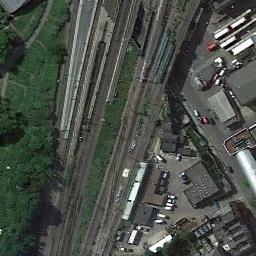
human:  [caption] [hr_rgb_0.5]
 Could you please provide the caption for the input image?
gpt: The railway is next to some trees and houses .

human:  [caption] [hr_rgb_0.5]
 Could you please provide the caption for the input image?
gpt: There are two parallel railway lines here .

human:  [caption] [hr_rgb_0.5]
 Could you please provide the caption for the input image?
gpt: These railways are between a grove of trees and some buildings of different sizes .

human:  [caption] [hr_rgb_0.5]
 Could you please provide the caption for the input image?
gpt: There are several buildings beside the railway .

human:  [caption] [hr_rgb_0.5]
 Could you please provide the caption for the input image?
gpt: There are some green trees and buildings beside the railway .